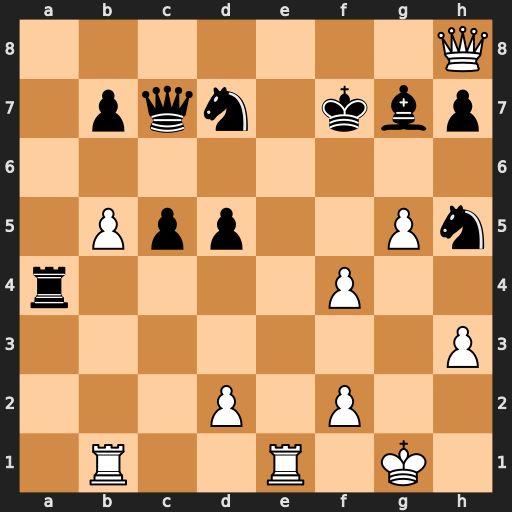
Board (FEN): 7Q/1pqn1kbp/8/1Ppp2Pn/r4P2/7P/3P1P2/1R2R1K1
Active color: w
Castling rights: -
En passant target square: -
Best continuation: Qe8#